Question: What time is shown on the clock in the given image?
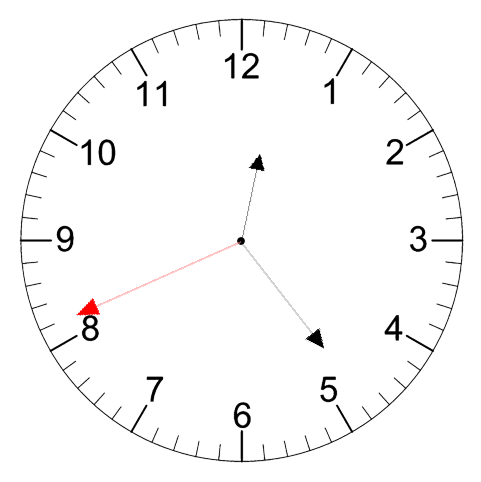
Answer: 12:23:41